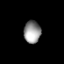
Tissue: prostate
Cell type: Myeloid cells
Senescence score: 0.2665
Nuclear area (px): 369
Mean DAPI intensity: 149.35